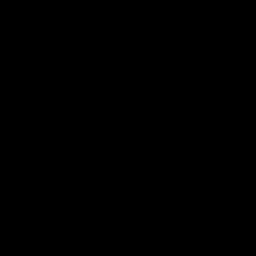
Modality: T2w
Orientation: axial
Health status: healthy
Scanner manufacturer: siemens
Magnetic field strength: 3 T
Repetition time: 10.6 s
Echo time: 0.092 s